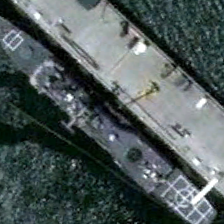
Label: Ticonderoga-class_cruiser